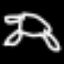
Label: frog